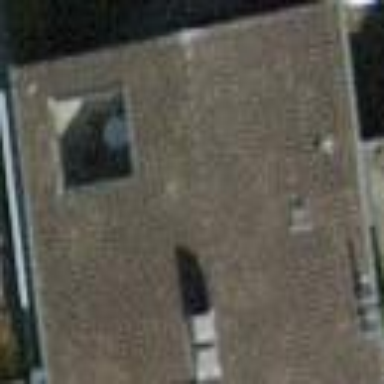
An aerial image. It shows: Building with tile roof.